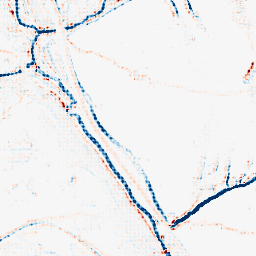
Category: morphological
Decomposition family: morphological_rect
Decomposition parameters: operation: average
width: 5
height: 5
Upsampling method: sinc_blackman
Upsampling parameters: scale: 4
kernel_size: 4
Upsampling scale: 4